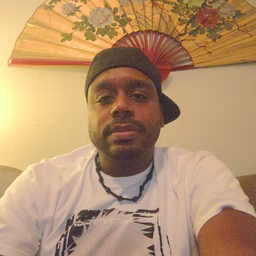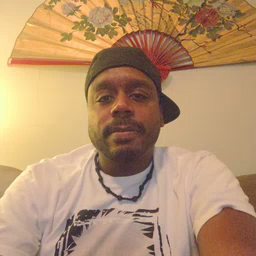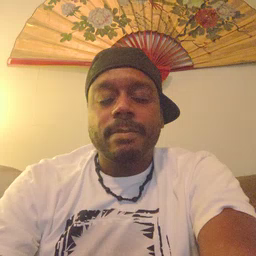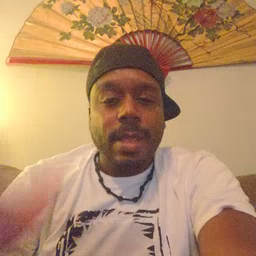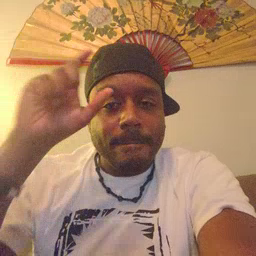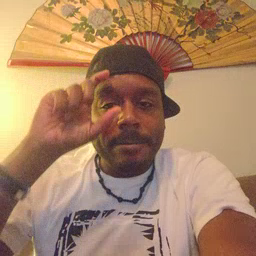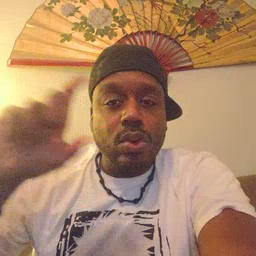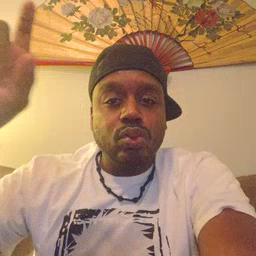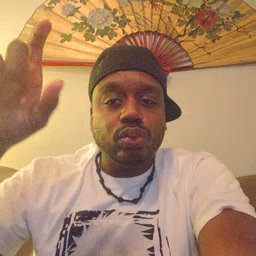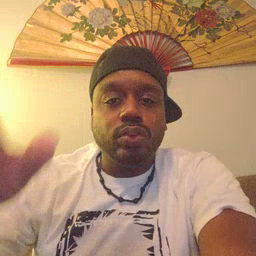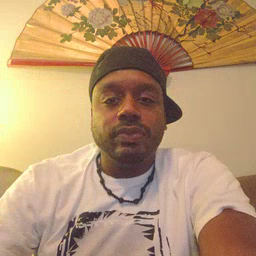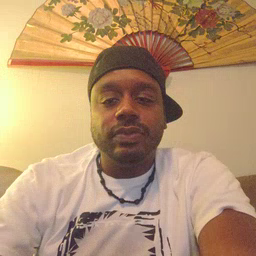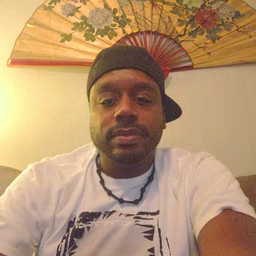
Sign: moon